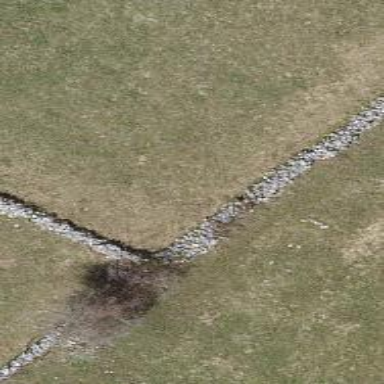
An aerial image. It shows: Wall made of dry stone.